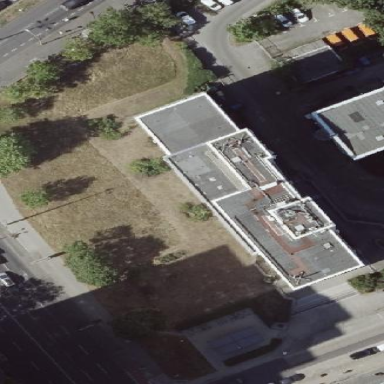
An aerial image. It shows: Government office building.